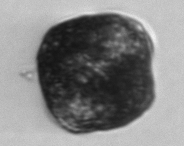
Label: Alexandrium_catenella